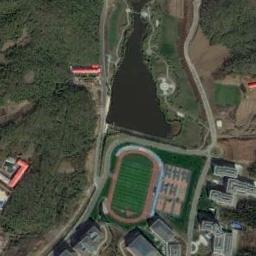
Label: ground_track_field